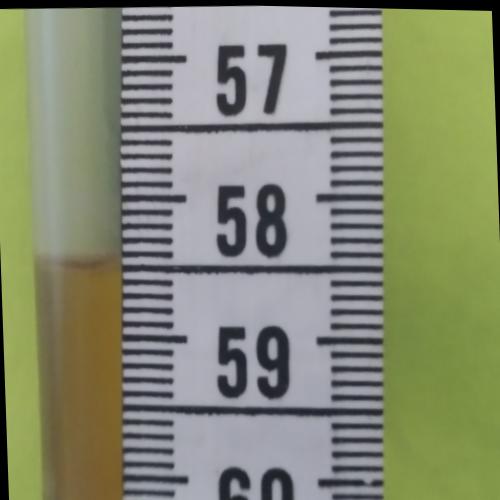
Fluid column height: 58.5 cm